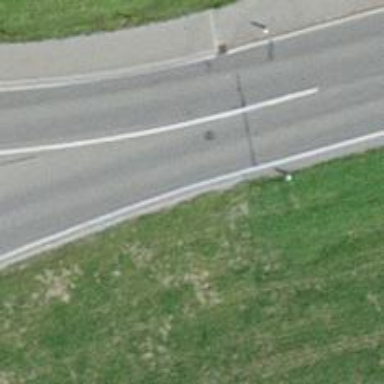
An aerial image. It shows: Primary road with asphalt surface.